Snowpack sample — Buffalo Mountain, Silverthorne, Colorado, USA (1/25/25, 10:11 AM MST)
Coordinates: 39.6222, -106.1139
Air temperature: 22 °F
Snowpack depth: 110 cm
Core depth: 30 cm
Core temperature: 42.8 °F
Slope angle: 12°, slope face: 102°
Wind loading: high
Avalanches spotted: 0
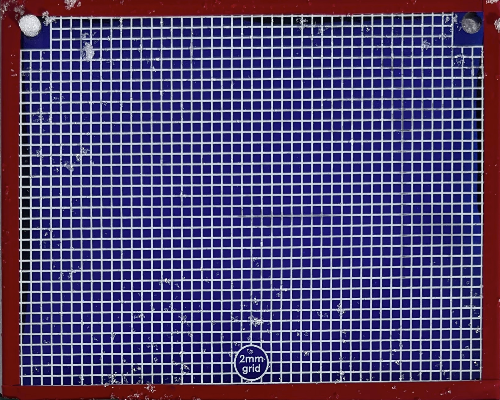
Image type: profile
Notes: No avalanches nearby, collected on the outskirts of a fire break 15 meters from the treeline, on way to Buffalo and Red Mountain